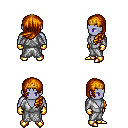
a pixel art fantasy rpg character, male body template, dark elf, purple skin, white robe, metal pants, dark blonde left-swept hairstyle, gold tiara, gold gloves, gold boots, four views (front, back, left, right), 2x2 character sprite sheet, small pixel art, hard edges, no anti-aliasing